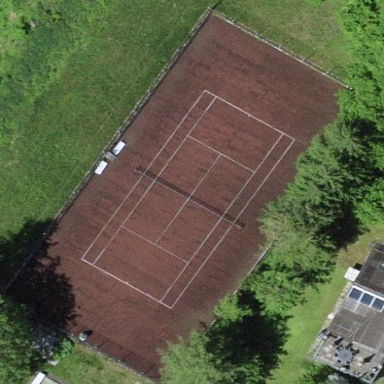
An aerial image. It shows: Tennis court in leisure pitch.